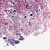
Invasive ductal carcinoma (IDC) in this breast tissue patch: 1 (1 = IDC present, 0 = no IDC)